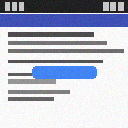
Screen state: on